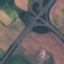
Label: Highway